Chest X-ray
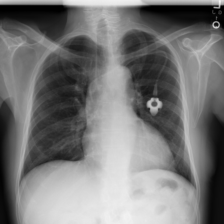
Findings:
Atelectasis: negative
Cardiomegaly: negative
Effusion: negative
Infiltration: negative
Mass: negative
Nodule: negative
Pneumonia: negative
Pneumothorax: negative
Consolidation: negative
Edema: negative
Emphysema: negative
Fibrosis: negative
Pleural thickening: negative
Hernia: negative